Question: In my app im currently using the following image, however, going forward I would like to create it programatically using a 'UIView' so I can have more control over it.
I have tried the following but could not achieve the desired result: <URL>
Also is it more optimal (performance wise not time wise) to use .pngs like I am doing or programmatically create said views?
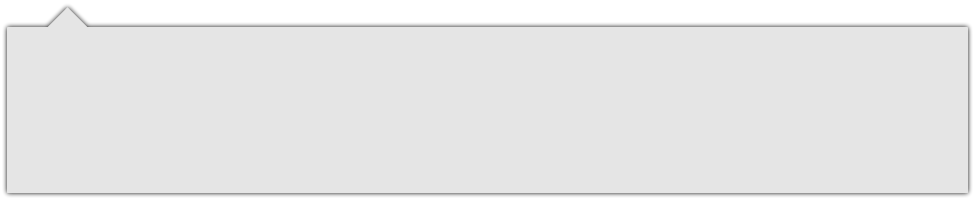
Answer: I did a similar thing with chat-style bubbles in 'UITableViewCell's.
Here's the code I used to achieve the effect. You could easily adapt 'UIBezierPath' to your needs:
'''
- (void)drawBubbleForRect:(CGRect)rect {
CGRect bubbleRect = // Get your rect somehow, or just use rect
// The size of the "blip" in the side of the chat bubble (which points up for this bubble)
CGFloat blipWidth = 11.0f;
CGFloat blipHeight = 7.0f;
CGFloat blipLeft = CGRectGetMinX(bubbleRect) + blipWidth;
CGFloat blipMiddle = blipLeft + (blipWidth / 2.0f);
CGFloat blipRight = blipLeft + blipWidth;
CGFloat blipBottom = CGRectGetMinY(bubbleRect);
CGFloat blipTop = blipBottom - blipHeight;
CGFloat cornerRadius = 3.0f;
UIBezierPath *path = [UIBezierPath bezierPath];
[path moveToPoint: CGPointMake(CGRectGetMinX(bubbleRect) + cornerRadius, blipBottom)];
[path addLineToPoint: CGPointMake(blipLeft, blipBottom)];
[path addLineToPoint: CGPointMake(blipMiddle, blipTop)];
[path addLineToPoint: CGPointMake(blipRight, blipBottom)];
[path addLineToPoint: CGPointMake(CGRectGetMaxX(bubbleRect) - cornerRadius, blipBottom)];
[path addArcWithCenter: CGPointMake(CGRectGetMaxX(bubbleRect) - cornerRadius, blipBottom + cornerRadius) radius:cornerRadius startAngle:(3 * M_PI / 2) endAngle:0 clockwise:YES];
[path addLineToPoint: CGPointMake(CGRectGetMaxX(bubbleRect), CGRectGetMaxY(bubbleRect) - cornerRadius)];
[path addArcWithCenter: CGPointMake(CGRectGetMaxX(bubbleRect) - cornerRadius, CGRectGetMaxY(bubbleRect) - cornerRadius) radius:cornerRadius startAngle:0 endAngle:(M_PI / 2) clockwise:YES];
[path addLineToPoint: CGPointMake(CGRectGetMinX(bubbleRect) + cornerRadius, CGRectGetMaxY(bubbleRect))];
[path addArcWithCenter: CGPointMake(CGRectGetMinX(bubbleRect) + cornerRadius, CGRectGetMaxY(bubbleRect) - cornerRadius) radius:cornerRadius startAngle:(M_PI / 2) endAngle:M_PI clockwise:YES];
[path addLineToPoint: CGPointMake(CGRectGetMinX(bubbleRect), CGRectGetMinY(bubbleRect) + cornerRadius)];
[path addArcWithCenter: CGPointMake(CGRectGetMinX(bubbleRect) + cornerRadius, CGRectGetMinY(bubbleRect) + cornerRadius) radius:cornerRadius startAngle:M_PI endAngle:(3 * M_PI / 2) clockwise:YES];
[someColor setFill];
[path fill];
}
'''